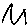
Label: zigzag